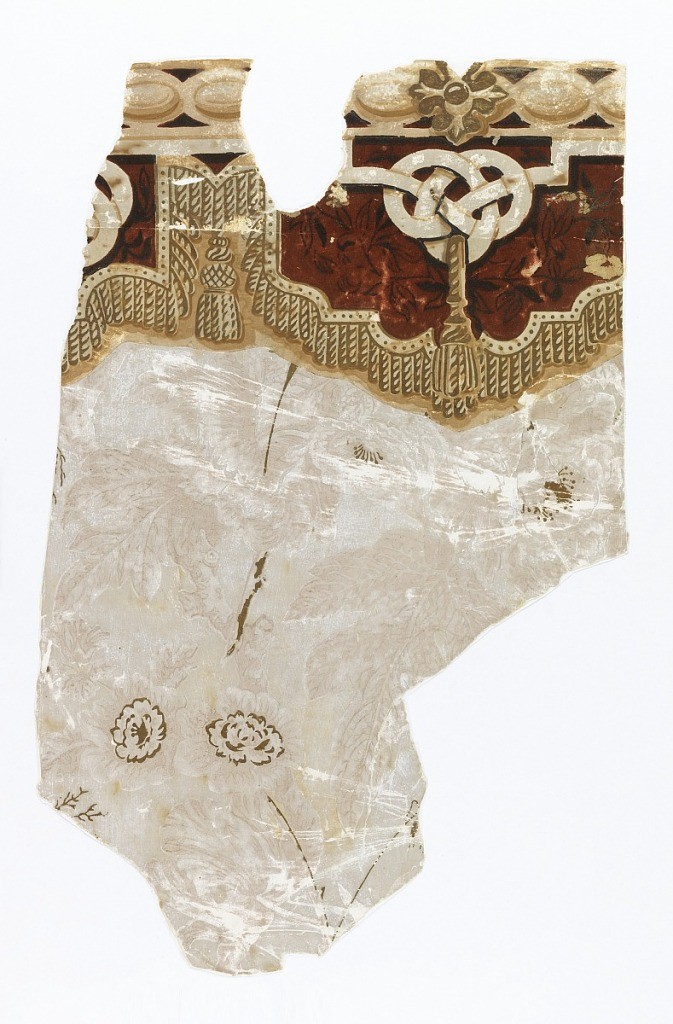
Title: Sidewall
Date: ca. 1850
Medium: Block-printed and flocked
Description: Against a gray ground are printed large blossoms and foliage in three values of gray, very close in value to the ground color, with details printed in gold. At the top is a portion of cut-out border, partially flocked in deep red and with printed gold details. Fringe and tassels below and oval molding above.